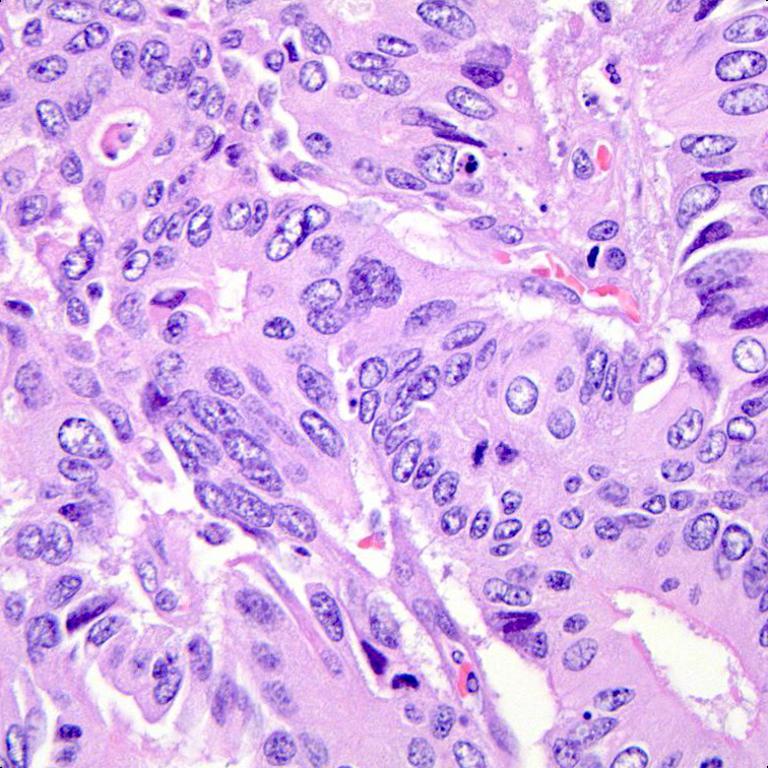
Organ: colon
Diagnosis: adenocarcinomas